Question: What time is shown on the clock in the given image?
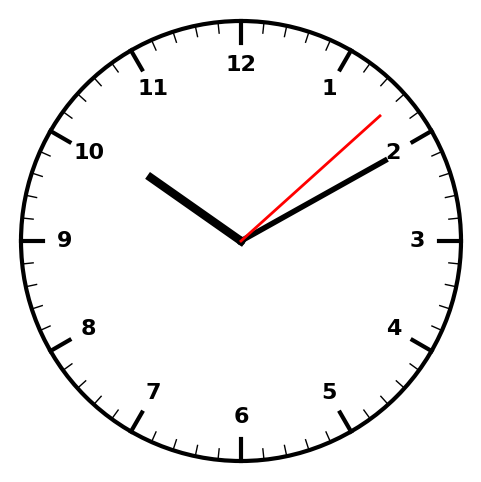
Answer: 10:10:08